Field crop: tomato
Growth stage: 1
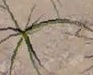
Species: cyperus